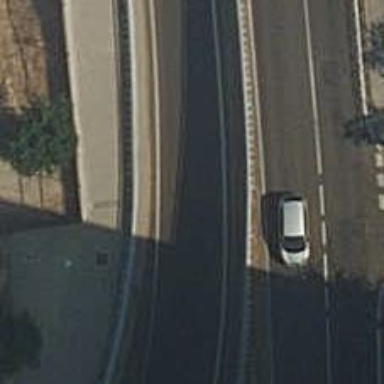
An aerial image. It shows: Motorway link.